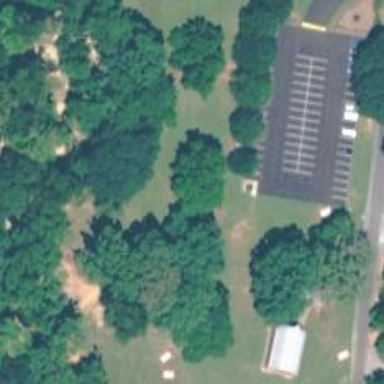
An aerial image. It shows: Disc golf hole.